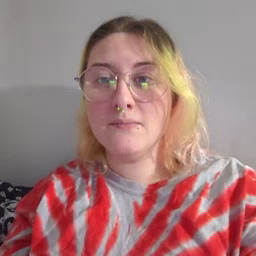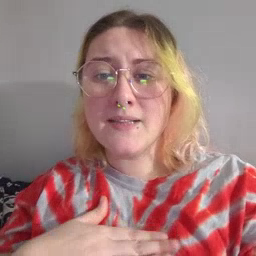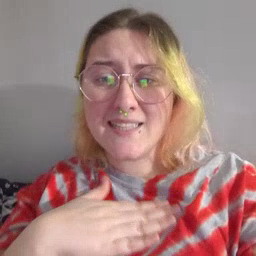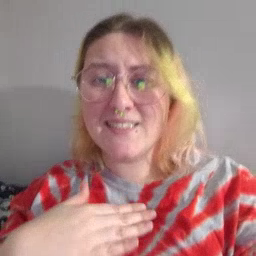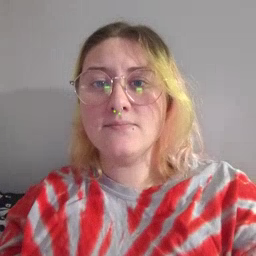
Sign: please